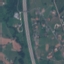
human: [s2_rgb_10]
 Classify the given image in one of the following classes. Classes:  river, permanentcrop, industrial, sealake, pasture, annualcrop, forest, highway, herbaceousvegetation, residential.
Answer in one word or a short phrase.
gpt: Highway